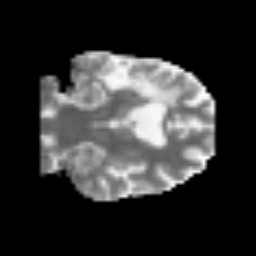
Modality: MD
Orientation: coronal
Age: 56
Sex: male
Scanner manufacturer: siemens
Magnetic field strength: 3 T
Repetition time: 3.2 s
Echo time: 0.081 s